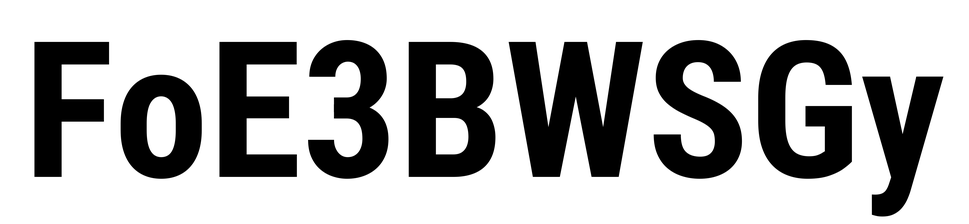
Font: Roboto_Condensed_Bold